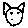
Label: cat